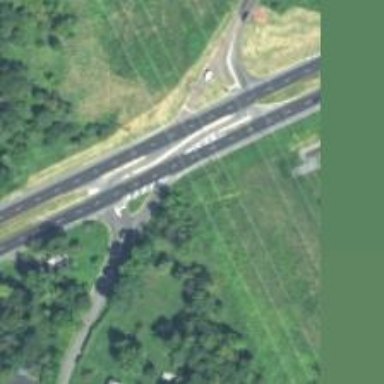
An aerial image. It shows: Trunk link highway with jughandle junction.